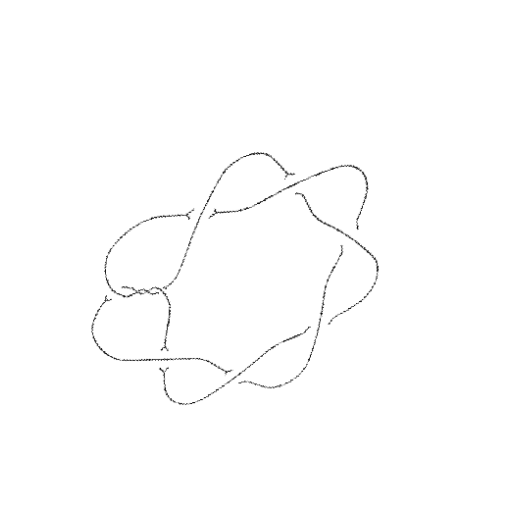
Crossing number: 10